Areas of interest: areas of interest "Park and greenspace"
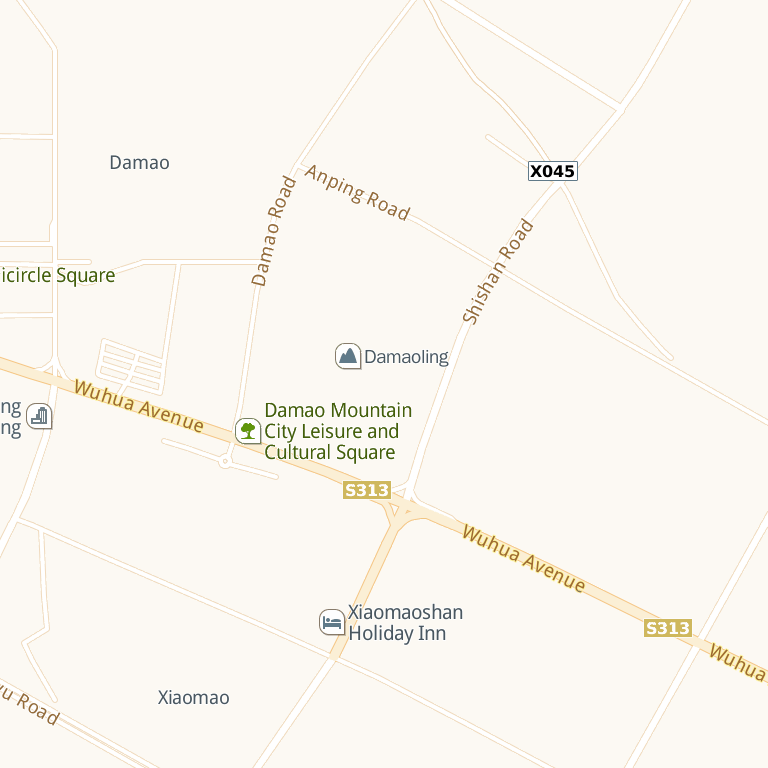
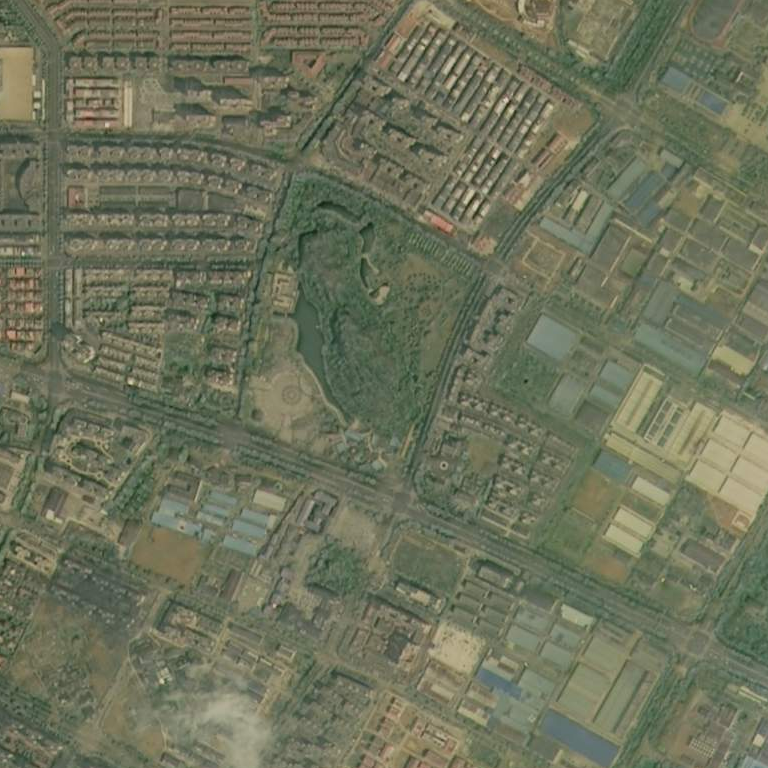